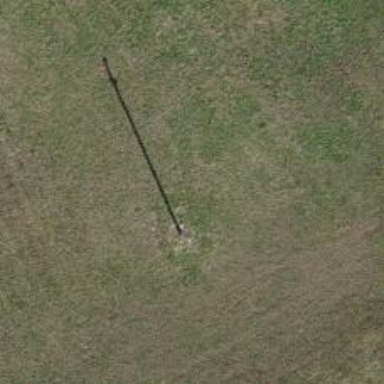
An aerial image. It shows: Power line in the image.